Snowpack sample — Loveland Pass, Silver Plume, Colorado, USA (1/12/25, 11:40 AM MST)
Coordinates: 39.66, -105.88
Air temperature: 7 °F
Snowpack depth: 140 cm
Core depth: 10 cm
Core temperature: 41 °F
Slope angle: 11°, slope face: 30°
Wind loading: high
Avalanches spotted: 2
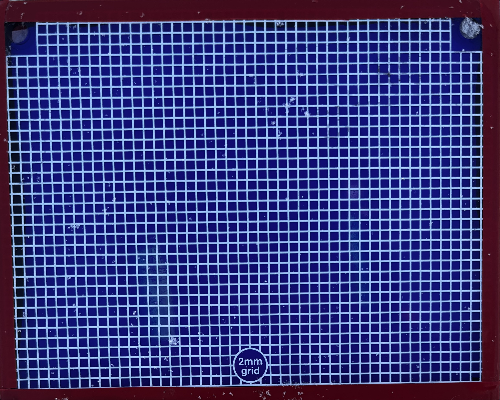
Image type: profile
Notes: Pilot using slightly modified coring method that took too large segment for snow profile picturing, advised not to use in higher level models. Two avalanche on south face nearby, partially cloudy with light snow in the last 24 hours. Lots of wind loading on eastern features.